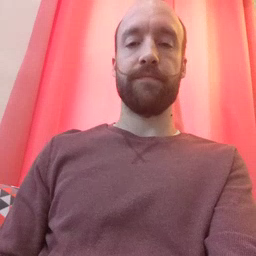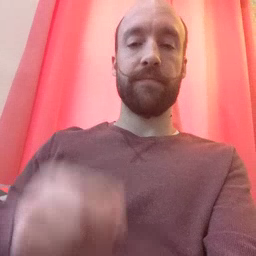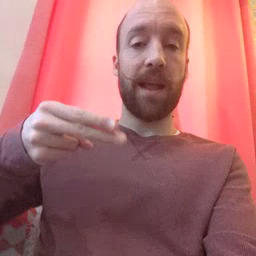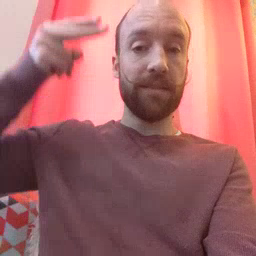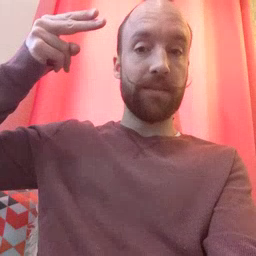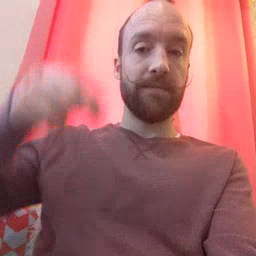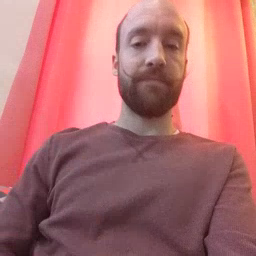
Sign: high